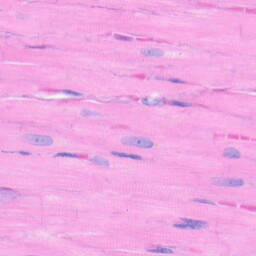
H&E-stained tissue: Heart